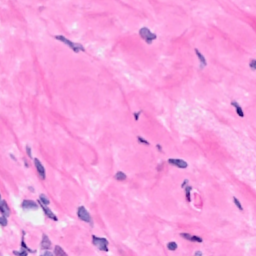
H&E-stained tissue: Breast